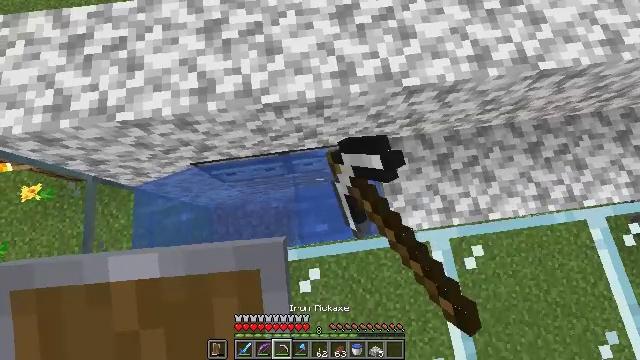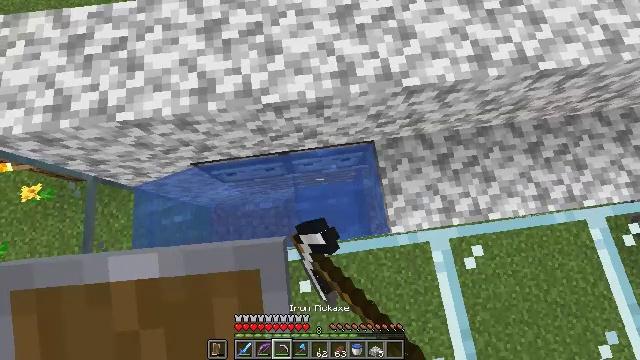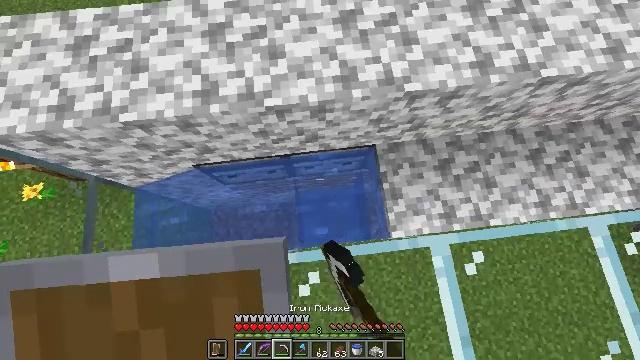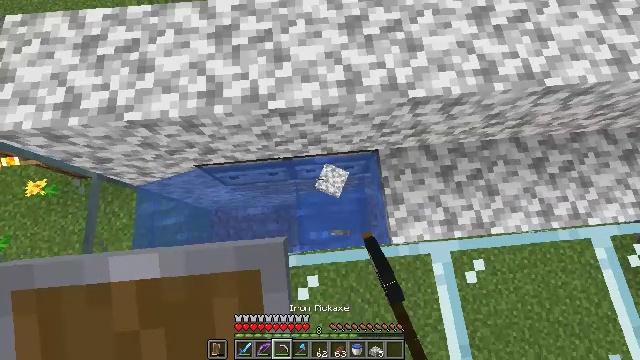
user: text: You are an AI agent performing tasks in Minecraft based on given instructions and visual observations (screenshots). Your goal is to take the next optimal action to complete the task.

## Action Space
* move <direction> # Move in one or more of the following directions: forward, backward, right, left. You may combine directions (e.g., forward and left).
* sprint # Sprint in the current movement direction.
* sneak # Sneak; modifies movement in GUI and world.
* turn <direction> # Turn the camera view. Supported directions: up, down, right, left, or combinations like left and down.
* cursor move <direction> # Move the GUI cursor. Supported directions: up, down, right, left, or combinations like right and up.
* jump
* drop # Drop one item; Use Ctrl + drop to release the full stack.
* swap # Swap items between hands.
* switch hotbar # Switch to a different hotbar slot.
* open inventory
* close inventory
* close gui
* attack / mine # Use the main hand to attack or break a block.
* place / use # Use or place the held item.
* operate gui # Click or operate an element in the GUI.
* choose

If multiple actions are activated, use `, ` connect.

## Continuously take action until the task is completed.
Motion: motion action
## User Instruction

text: Break the diorite slab for reuse.
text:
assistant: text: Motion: no_op
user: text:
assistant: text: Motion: no_op
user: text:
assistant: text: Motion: turn left
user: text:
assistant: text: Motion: no_op